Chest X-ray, PA view. Patient: 50 years old, sex F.
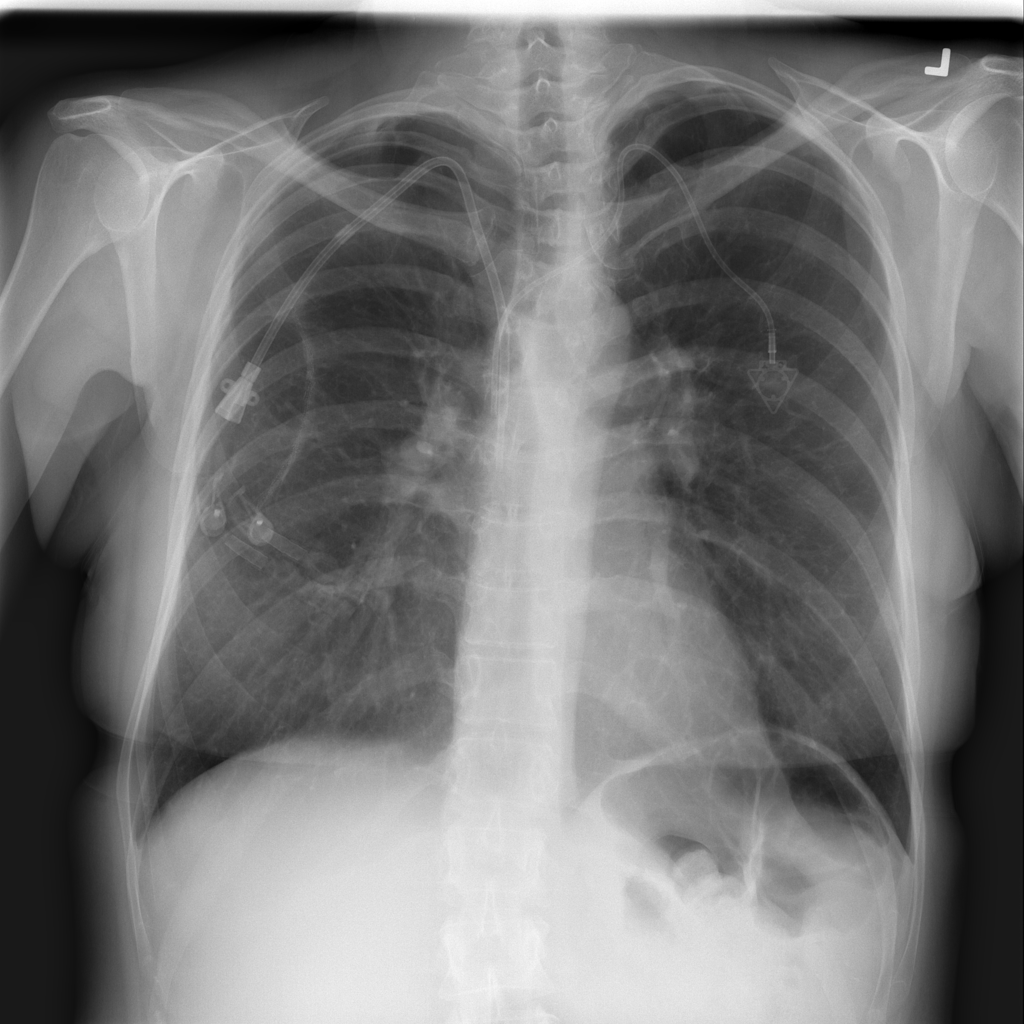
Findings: Pleural_Thickening